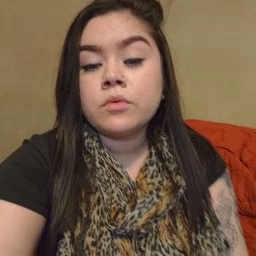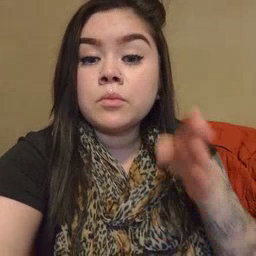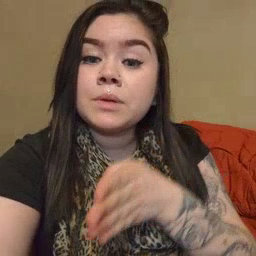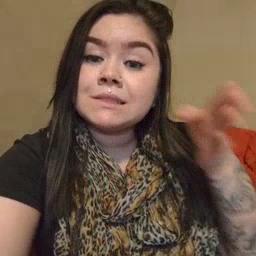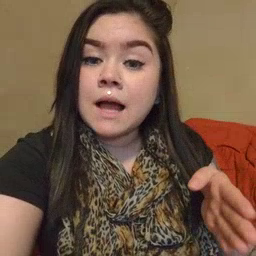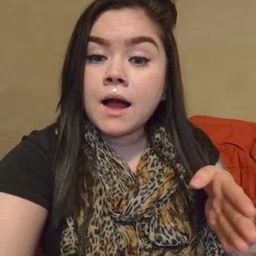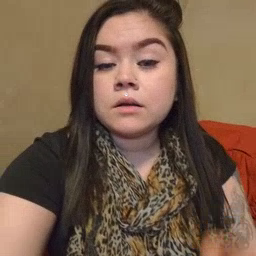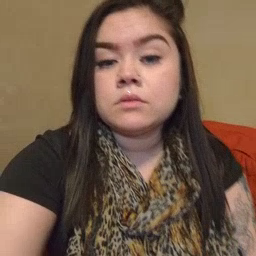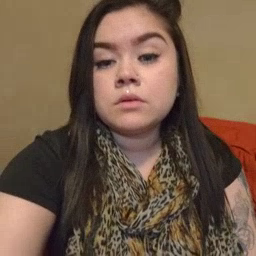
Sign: beside